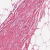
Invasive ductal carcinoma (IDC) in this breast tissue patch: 0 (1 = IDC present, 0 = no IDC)